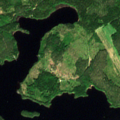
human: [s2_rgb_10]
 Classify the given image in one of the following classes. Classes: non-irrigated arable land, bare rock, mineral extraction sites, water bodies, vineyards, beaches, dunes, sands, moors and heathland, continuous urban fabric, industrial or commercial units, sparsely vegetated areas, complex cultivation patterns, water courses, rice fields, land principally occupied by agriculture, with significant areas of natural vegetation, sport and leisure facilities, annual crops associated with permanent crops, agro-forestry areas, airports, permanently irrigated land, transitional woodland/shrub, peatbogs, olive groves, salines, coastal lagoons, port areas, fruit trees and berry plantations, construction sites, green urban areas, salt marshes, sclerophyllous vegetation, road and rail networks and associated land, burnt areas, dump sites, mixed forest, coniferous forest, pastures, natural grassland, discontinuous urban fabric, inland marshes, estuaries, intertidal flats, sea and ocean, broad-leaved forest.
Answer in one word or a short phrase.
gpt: coniferous forest, mixed forest, transitional woodland/shrub, water bodies